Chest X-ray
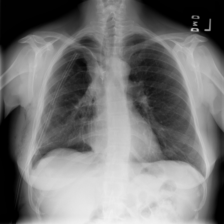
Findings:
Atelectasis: negative
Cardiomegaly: negative
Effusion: positive
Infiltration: negative
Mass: negative
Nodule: negative
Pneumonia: negative
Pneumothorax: negative
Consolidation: negative
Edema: negative
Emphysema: positive
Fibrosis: negative
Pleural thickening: negative
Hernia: negative